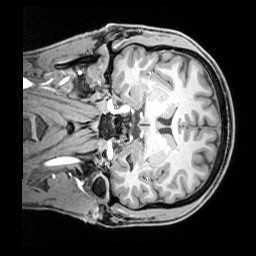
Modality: T1w
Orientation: coronal
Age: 28
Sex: male
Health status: healthy
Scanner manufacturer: siemens
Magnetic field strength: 3 T
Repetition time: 1.65 s
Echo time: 0.00182 s